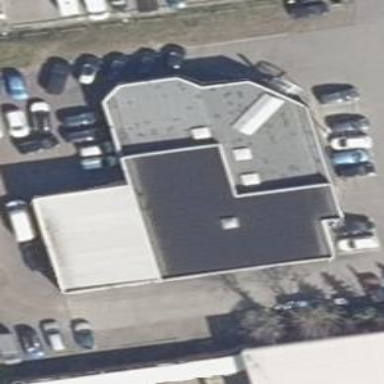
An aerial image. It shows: Building housing car shop.